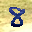
Label: 8